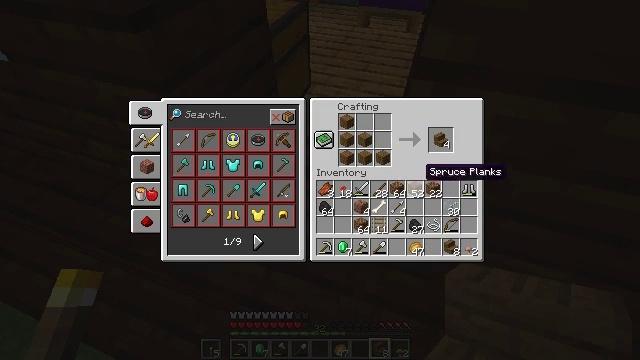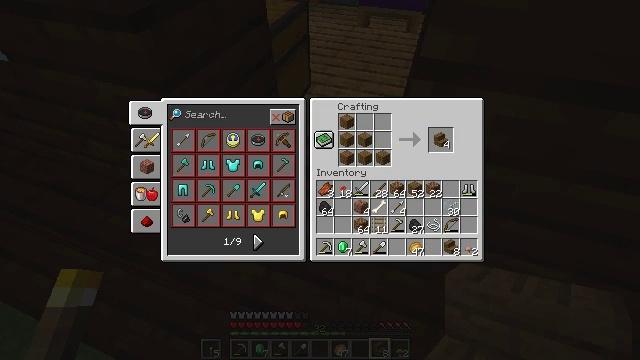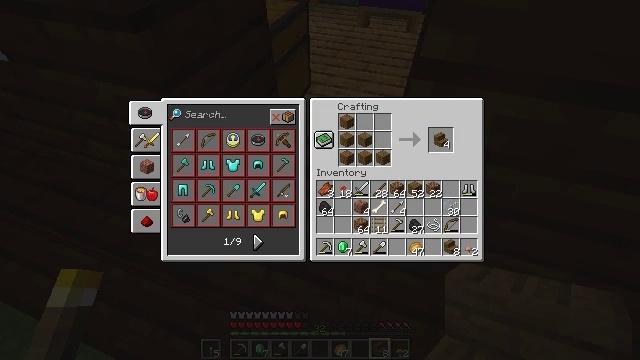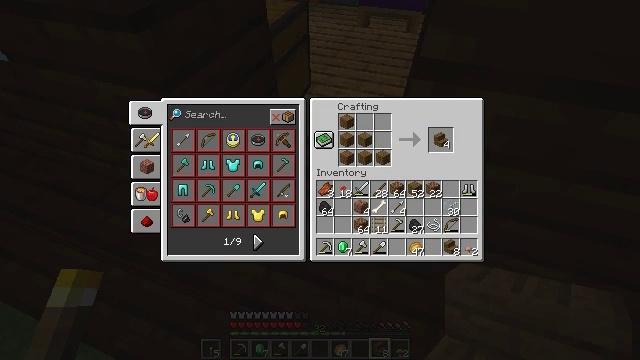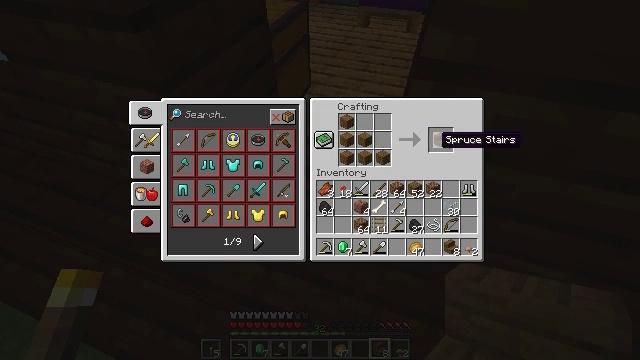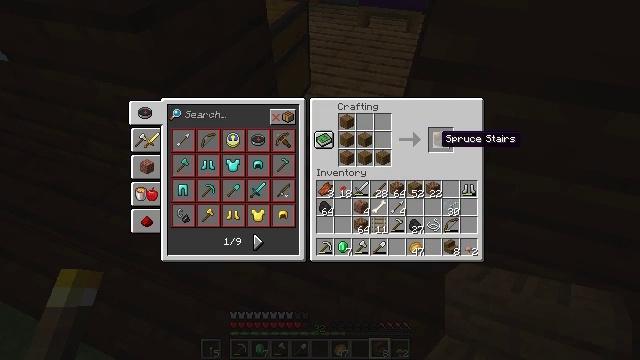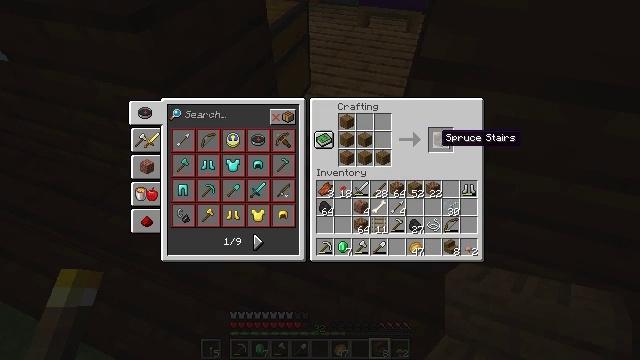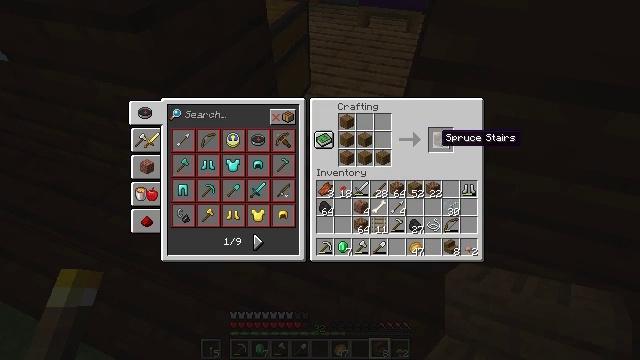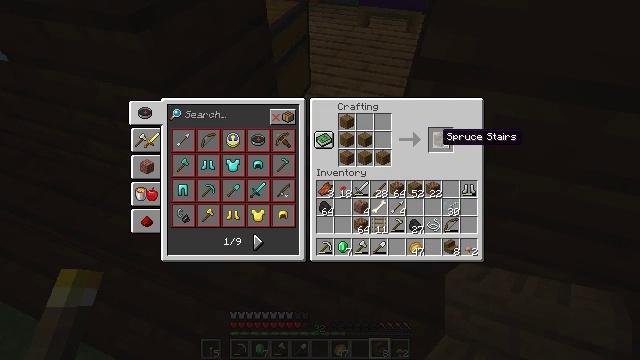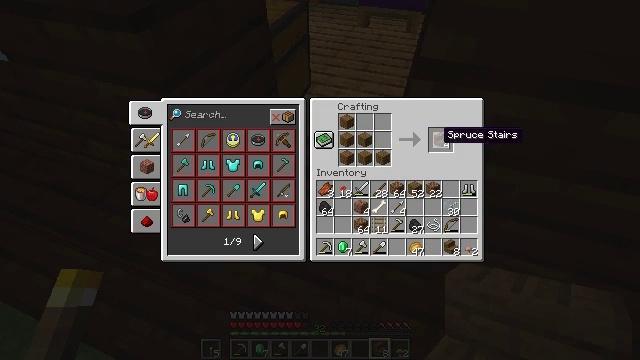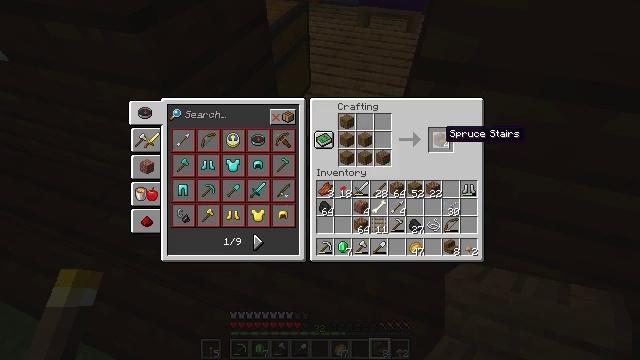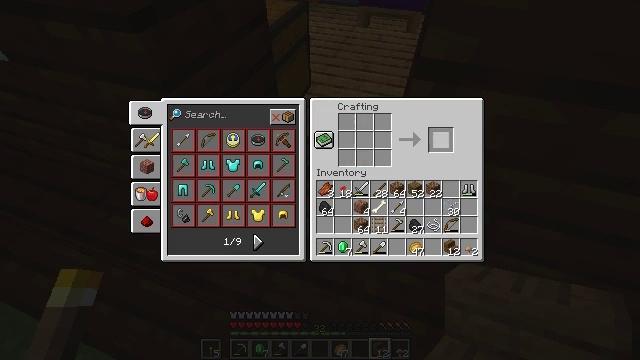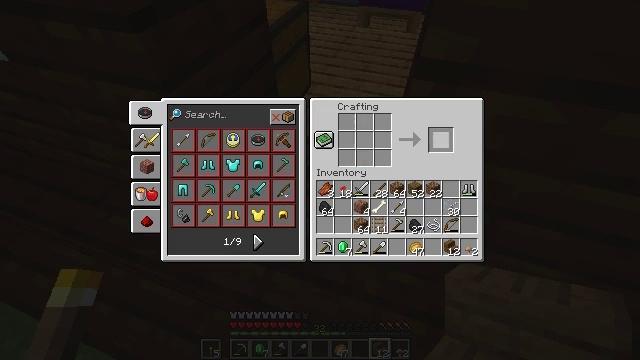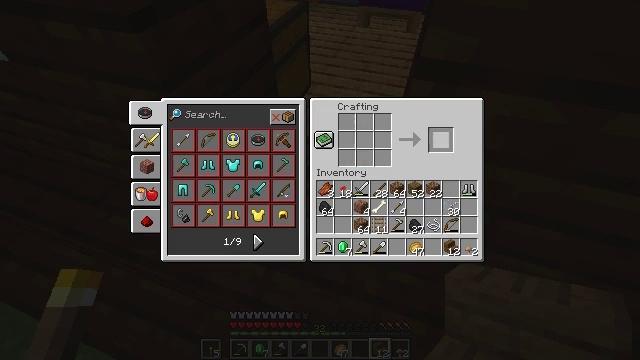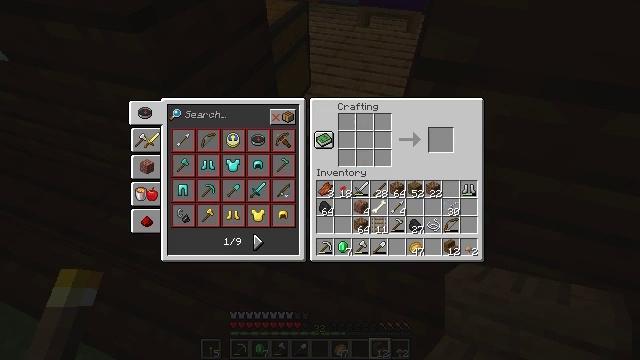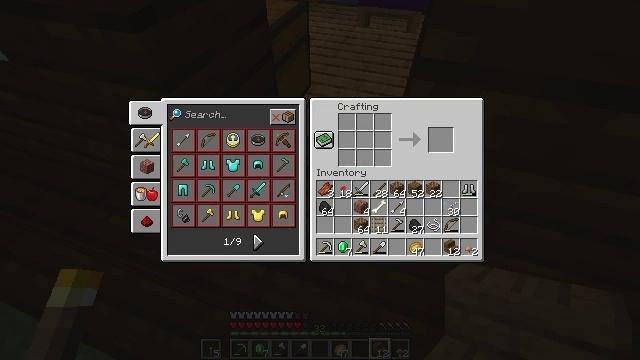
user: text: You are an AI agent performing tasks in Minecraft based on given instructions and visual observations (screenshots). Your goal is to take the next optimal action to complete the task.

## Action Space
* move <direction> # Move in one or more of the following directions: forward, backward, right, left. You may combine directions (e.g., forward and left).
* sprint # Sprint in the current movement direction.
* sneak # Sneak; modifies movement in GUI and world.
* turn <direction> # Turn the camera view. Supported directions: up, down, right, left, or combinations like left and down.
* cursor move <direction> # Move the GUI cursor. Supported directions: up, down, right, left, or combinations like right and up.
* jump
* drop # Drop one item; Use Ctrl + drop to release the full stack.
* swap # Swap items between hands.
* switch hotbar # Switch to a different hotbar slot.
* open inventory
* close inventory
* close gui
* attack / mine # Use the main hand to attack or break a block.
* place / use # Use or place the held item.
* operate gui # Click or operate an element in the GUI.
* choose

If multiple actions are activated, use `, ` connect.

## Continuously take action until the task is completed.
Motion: motion action
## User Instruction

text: Use the crafting grid to obtain spruce stairs from planks.
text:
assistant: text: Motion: sneak, cursor move right and up
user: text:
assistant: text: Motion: sneak, cursor move up
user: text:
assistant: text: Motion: sneak
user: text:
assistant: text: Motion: sneak
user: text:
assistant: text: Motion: sneak
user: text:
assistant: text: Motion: sneak
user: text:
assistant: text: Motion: sneak
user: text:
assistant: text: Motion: sneak
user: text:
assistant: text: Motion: sneak
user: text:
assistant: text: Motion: sneak
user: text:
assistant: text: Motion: sneak, operate gui
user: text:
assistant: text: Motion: sneak, operate gui
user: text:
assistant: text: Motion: sneak, operate gui
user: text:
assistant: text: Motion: sneak, cursor move left and down
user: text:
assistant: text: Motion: sneak, cursor move down
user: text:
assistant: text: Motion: sneak
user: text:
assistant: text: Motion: sneak
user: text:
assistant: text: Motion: sneak
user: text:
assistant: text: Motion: no_op
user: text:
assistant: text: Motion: no_op
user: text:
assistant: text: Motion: no_op
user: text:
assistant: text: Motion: operate gui
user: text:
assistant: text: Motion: operate gui
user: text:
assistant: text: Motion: cursor move left
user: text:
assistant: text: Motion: cursor move left and up
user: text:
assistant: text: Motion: cursor move left and up
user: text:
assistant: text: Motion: no_op
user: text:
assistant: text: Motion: no_op
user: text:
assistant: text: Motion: no_op
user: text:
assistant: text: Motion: no_op